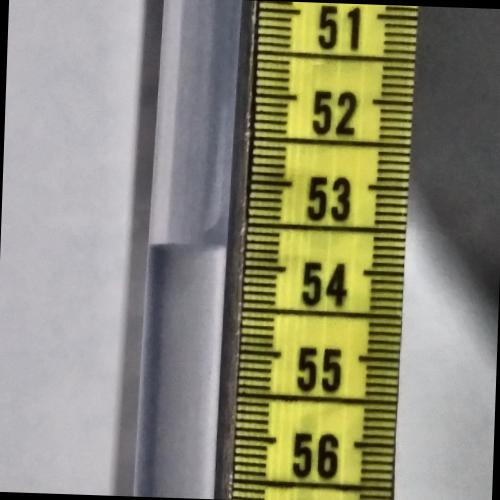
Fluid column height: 53.8 cm